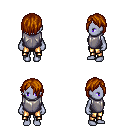
a pixel art fantasy rpg character, female body template, dark elf, purple skin, steel chest armor, gold greaves, brunette bangs hairstyle, four views (front, back, left, right), 2x2 character sprite sheet, small pixel art, hard edges, no anti-aliasing